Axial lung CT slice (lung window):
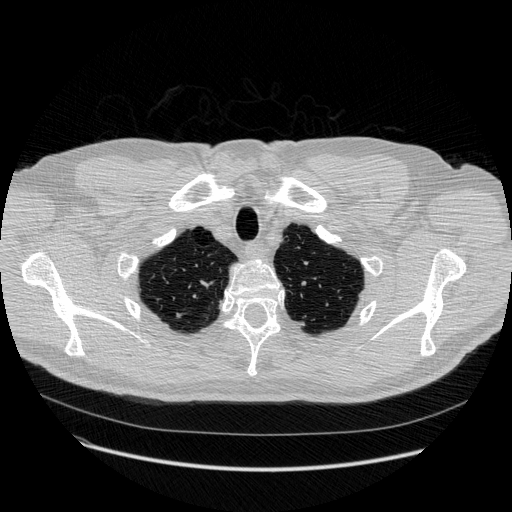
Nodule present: no